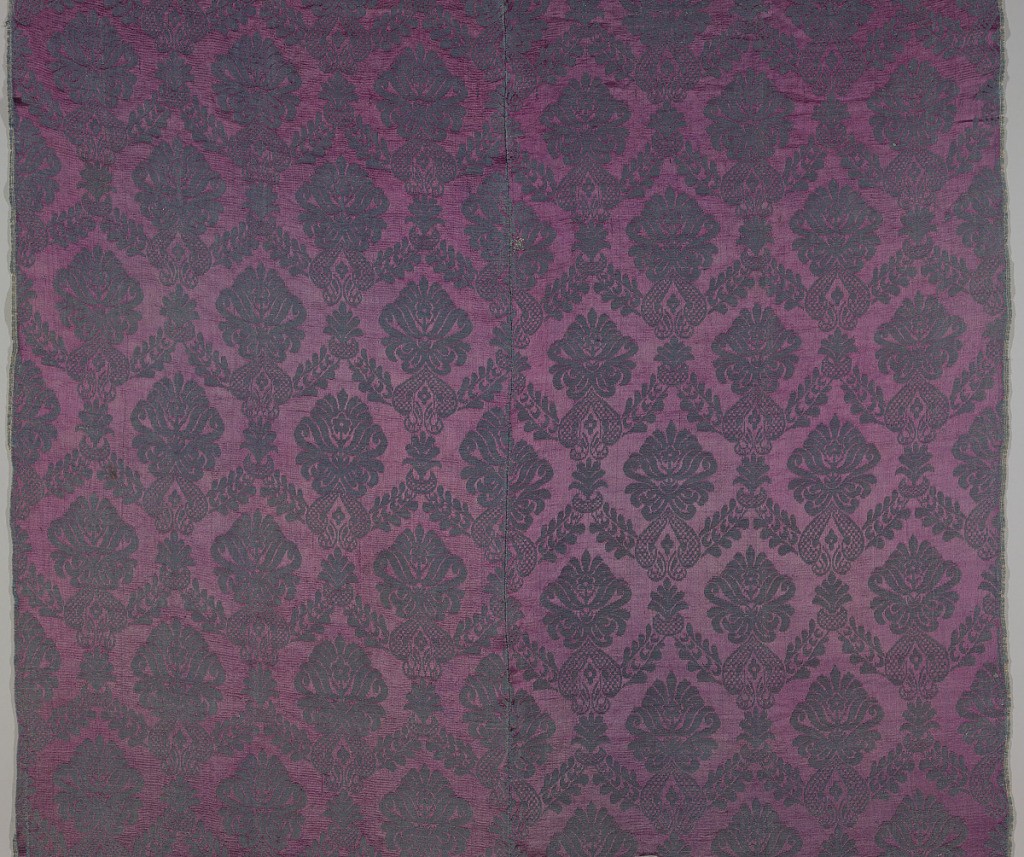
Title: Textile
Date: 17th century
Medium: silk Technique: damassse (7&1 satin and a weft oriented 4 shaft float weave in which warps are paired)
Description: Vertically symmetrical pattern of offset plant motifs set in an ogee grid. Background is reddish-purple, and pattern is dull blue.